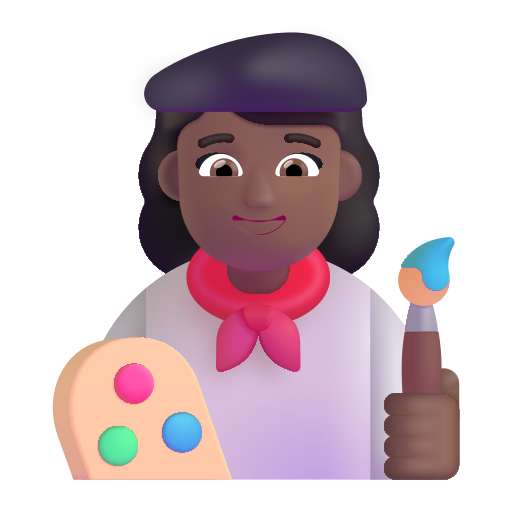
woman artist color  dark